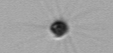
Label: Calciopappus